Aerial crown-view tile of a tropical tree (Barro Colorado Island, Panama), acquired 20241216:
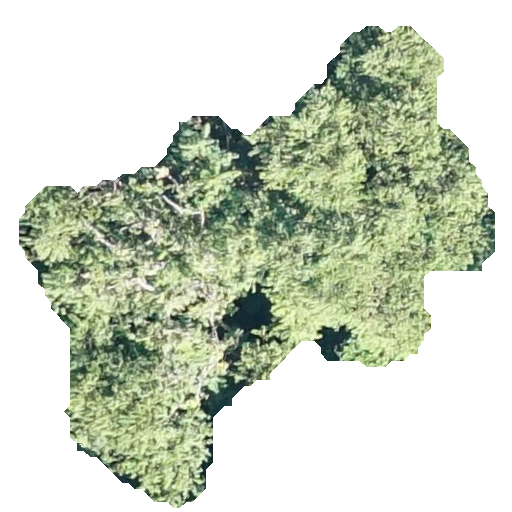
Species: Guazuma ulmifolia
GBIF accepted scientific name: Guazuma ulmifolia
Crown area: 173.62 m²